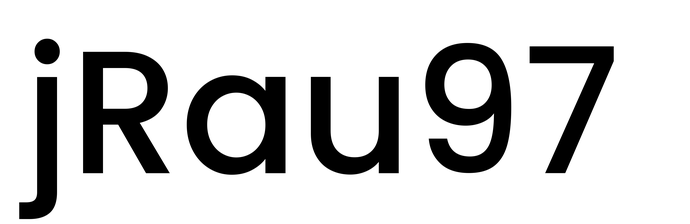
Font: Poppins-Medium